Field crop: maize
Growth stage: 1
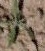
Species: atriplex